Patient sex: M
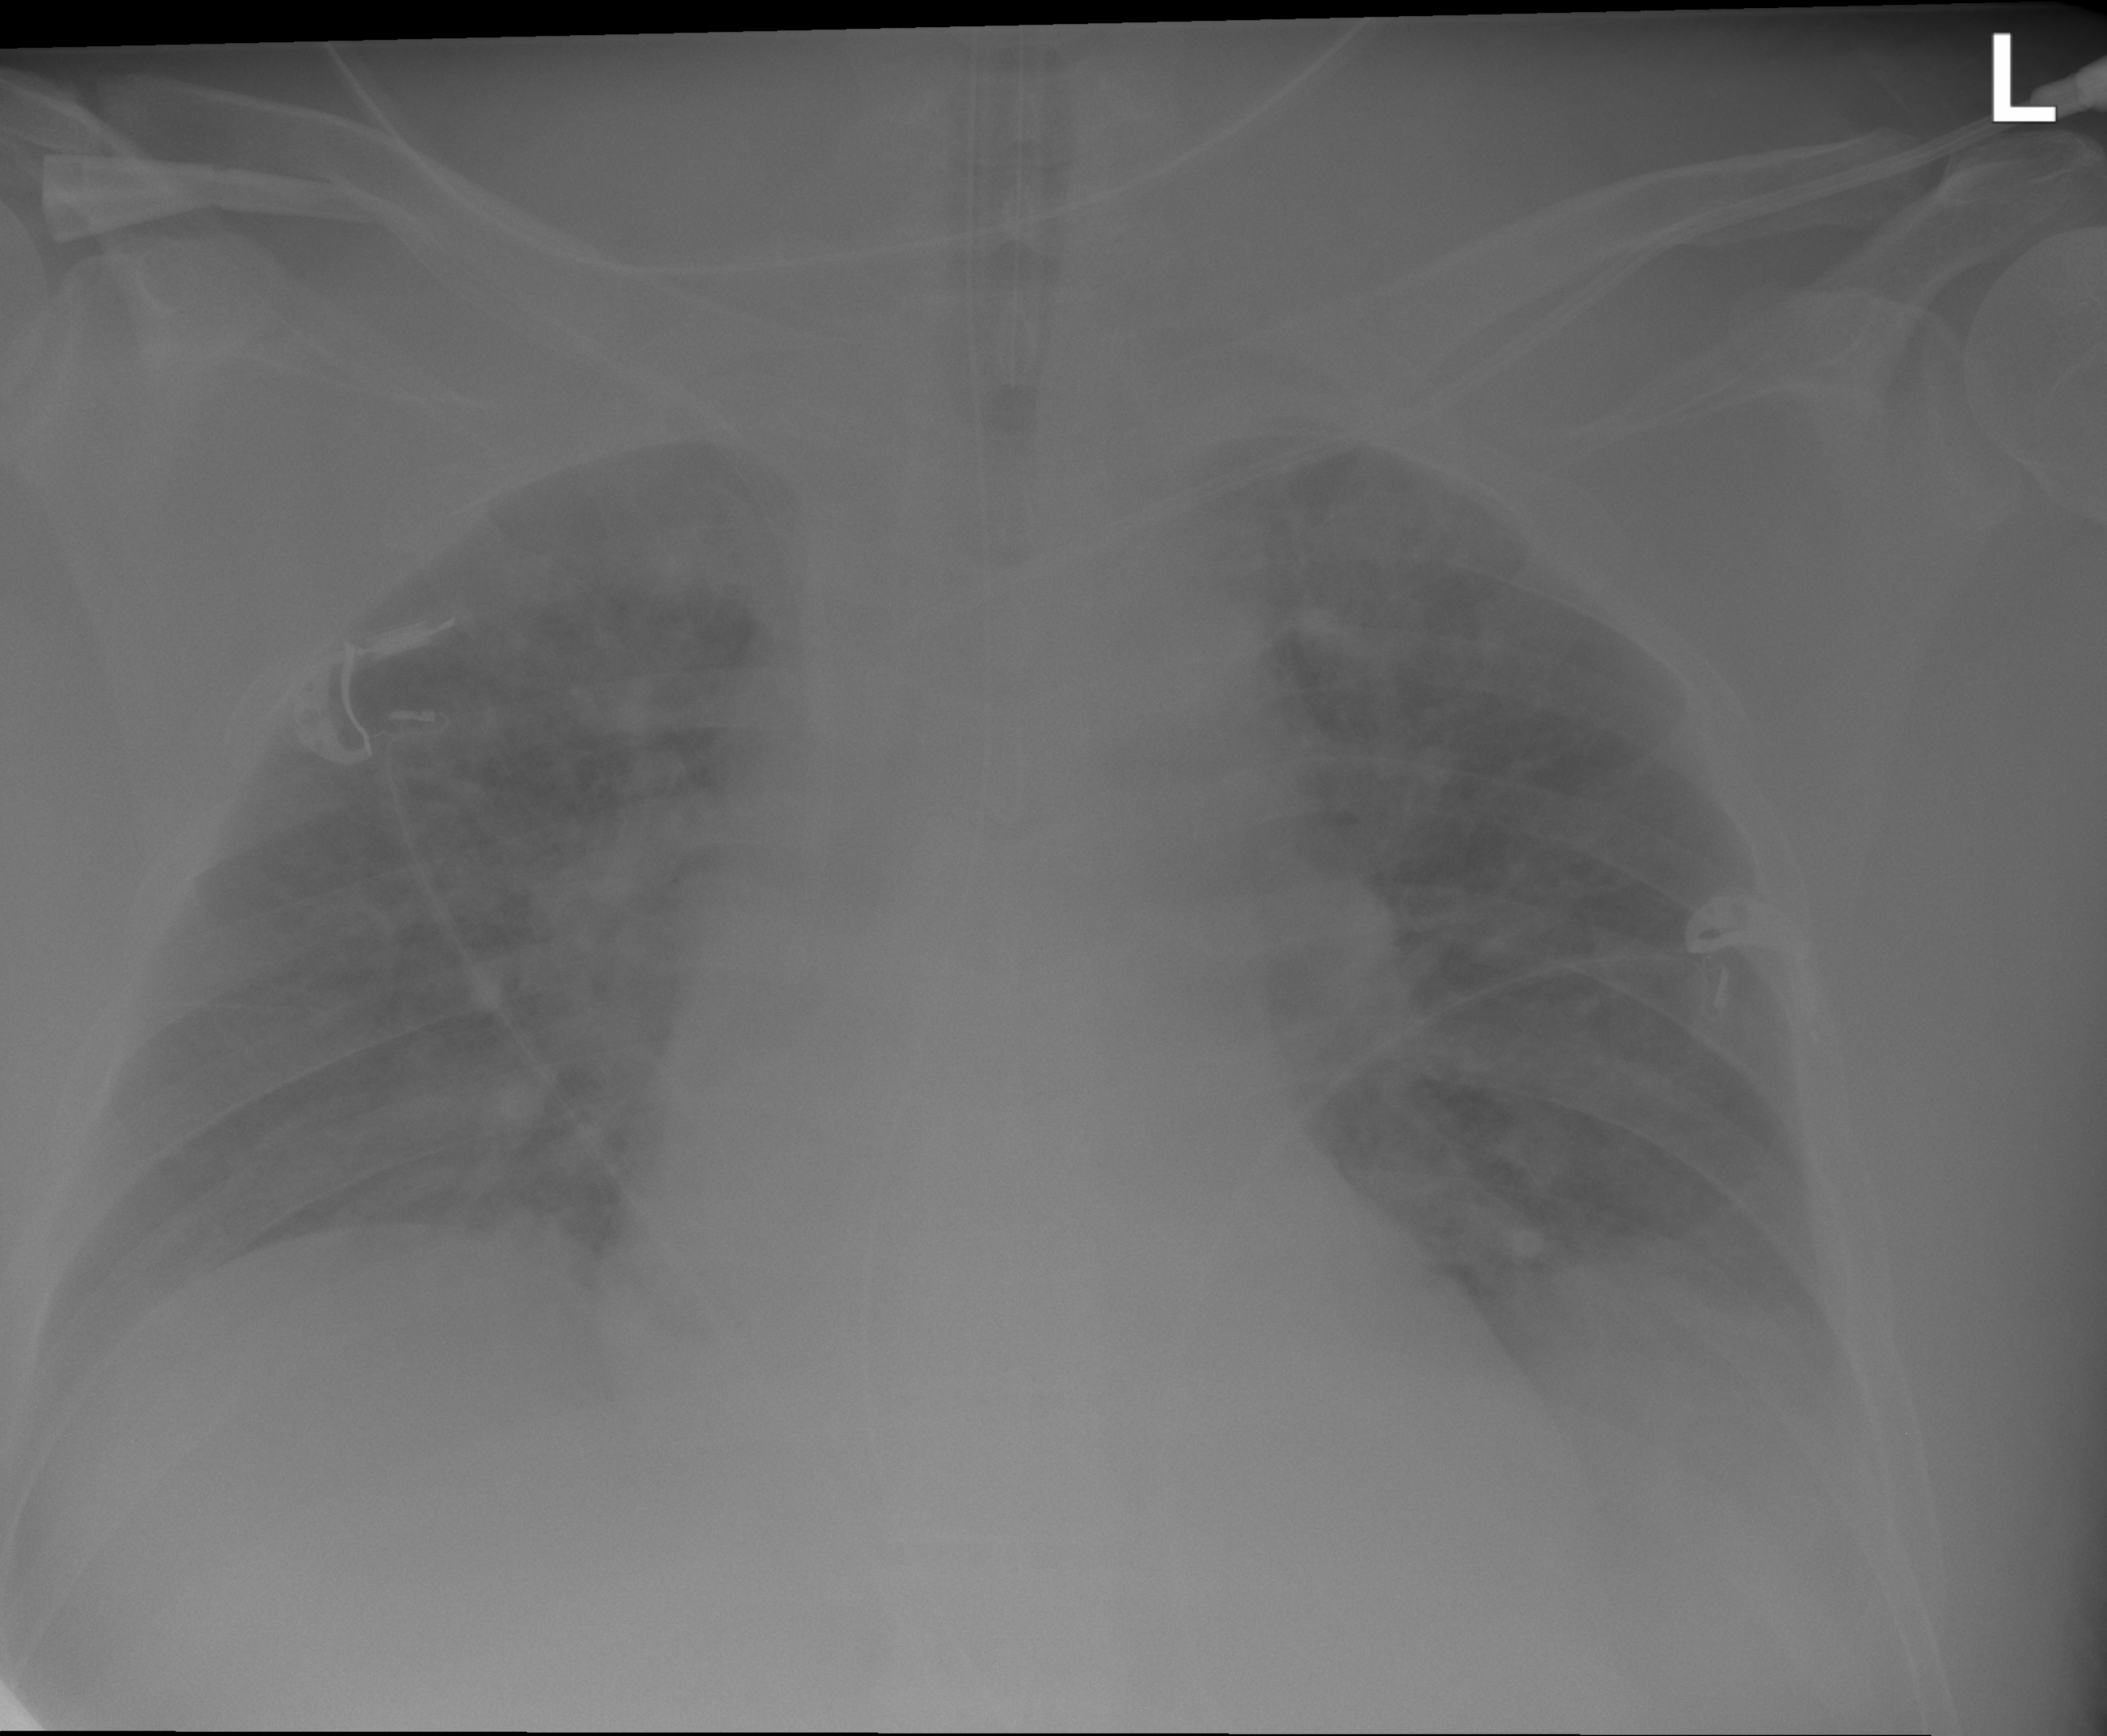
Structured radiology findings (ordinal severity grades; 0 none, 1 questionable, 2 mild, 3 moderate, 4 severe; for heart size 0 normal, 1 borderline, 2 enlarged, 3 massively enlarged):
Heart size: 0
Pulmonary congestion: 0
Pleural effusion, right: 0
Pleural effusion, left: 2
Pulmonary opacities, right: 0
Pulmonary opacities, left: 0
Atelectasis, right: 2
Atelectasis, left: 2